Field crop: tomato
Growth stage: 1
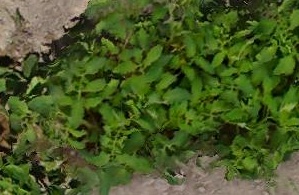
Species: tomato